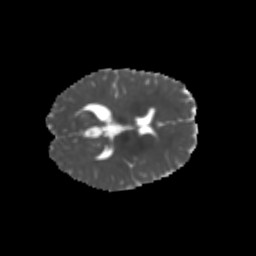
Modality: MD
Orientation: axial
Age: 6
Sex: female
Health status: healthy